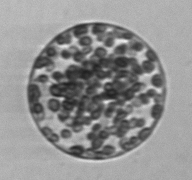
Label: Coscinodiscus